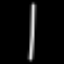
Label: line